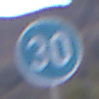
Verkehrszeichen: VorgeschriebeneMindestgeschwindigkeit
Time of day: Dusk
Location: Outdoor (Nature)
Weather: Clear
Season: NotSpecified
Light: Natural